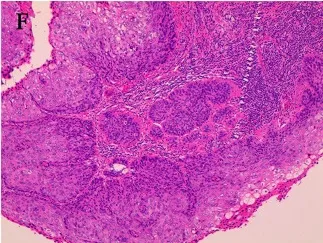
Characteristics of the cervical squamous cell carcinoma, vulvar squamous cell carcinoma, and vaginal squamous cell carcinoma for case 2. (F) HSIL in the vaginal wall with focal invasion (stroma invasion depth, <0.1cm).
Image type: pathology (h&e)